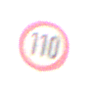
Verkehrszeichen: Geschwindigkeit110
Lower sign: ZeitangabenMitBeschraenkungAufWochentage1
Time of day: SunriseSunset
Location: Outdoor (Nature)
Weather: PartlyCloudy
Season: NotSpecified
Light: Natural